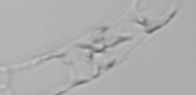
Label: Eucampia